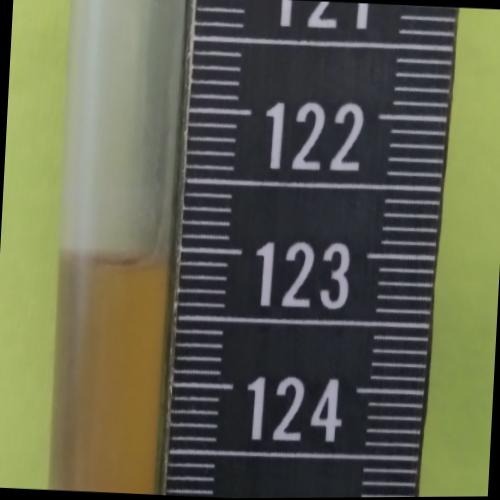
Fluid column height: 123.1 cm